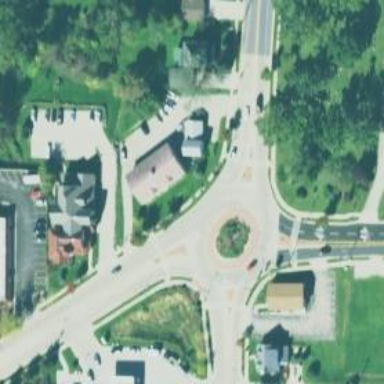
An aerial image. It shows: Primary highway intersecting roundabout.